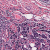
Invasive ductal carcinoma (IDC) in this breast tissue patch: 1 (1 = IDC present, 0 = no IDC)